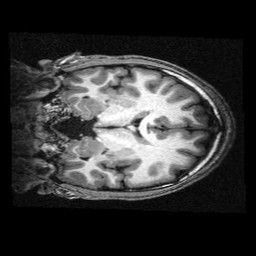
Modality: T1w
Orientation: coronal
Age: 21
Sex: male